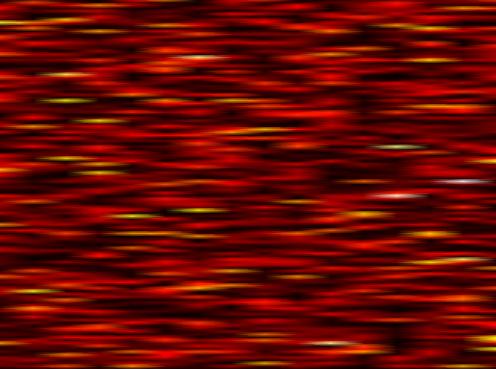
Label: WOLA